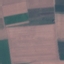
Label: AnnualCrop